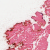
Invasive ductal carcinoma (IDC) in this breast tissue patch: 0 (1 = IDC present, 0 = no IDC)